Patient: sex F, age 27
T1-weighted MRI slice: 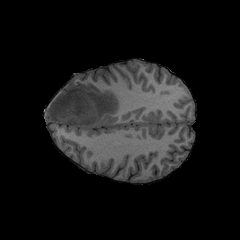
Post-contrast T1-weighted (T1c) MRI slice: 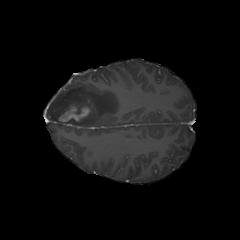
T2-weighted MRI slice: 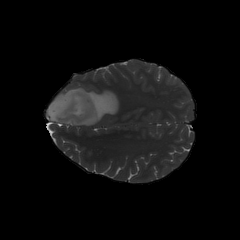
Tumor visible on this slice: yes
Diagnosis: Astrocytoma, IDH-mutant
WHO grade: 4